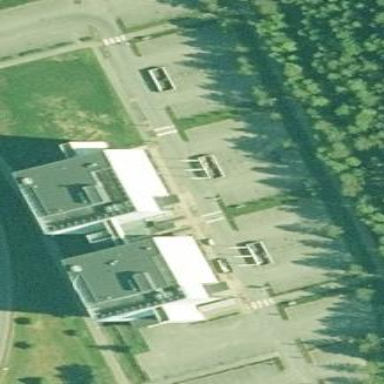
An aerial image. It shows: Office building.